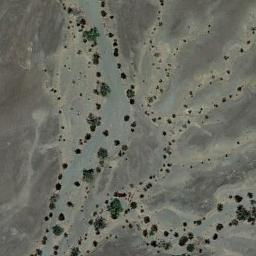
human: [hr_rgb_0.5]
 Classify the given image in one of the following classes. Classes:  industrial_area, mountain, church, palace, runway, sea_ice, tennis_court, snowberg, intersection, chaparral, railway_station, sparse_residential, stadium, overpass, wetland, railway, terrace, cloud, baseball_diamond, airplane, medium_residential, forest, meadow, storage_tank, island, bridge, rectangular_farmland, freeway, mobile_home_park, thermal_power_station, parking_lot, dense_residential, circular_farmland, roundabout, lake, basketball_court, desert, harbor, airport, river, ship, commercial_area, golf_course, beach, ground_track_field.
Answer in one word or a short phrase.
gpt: chaparral